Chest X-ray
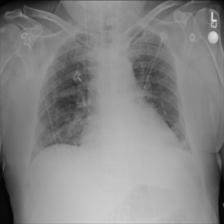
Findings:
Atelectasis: negative
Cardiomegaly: negative
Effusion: negative
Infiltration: negative
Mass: negative
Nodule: negative
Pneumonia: negative
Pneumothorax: negative
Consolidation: negative
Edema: negative
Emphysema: negative
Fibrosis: negative
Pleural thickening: negative
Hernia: negative